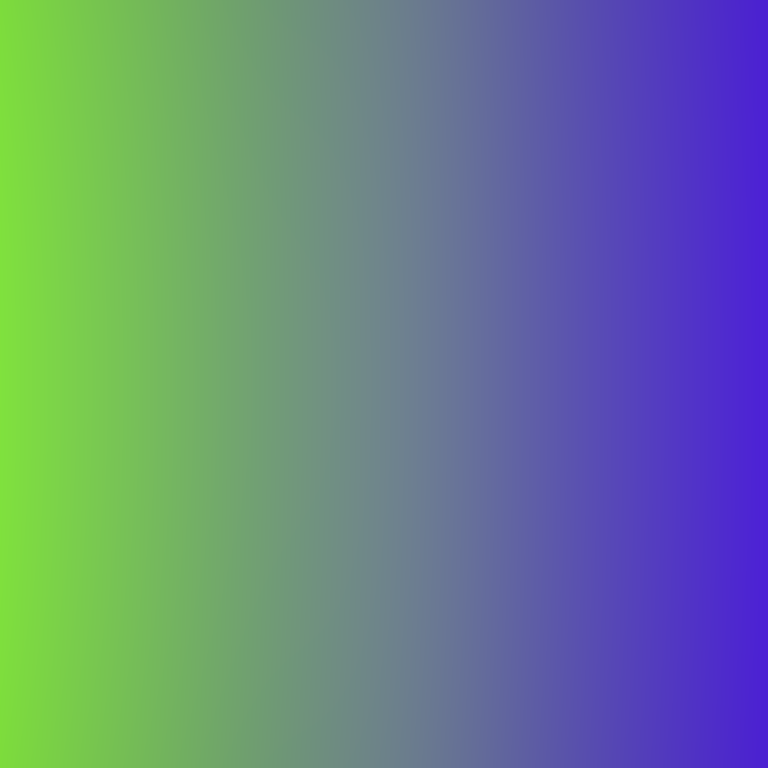
Abstract light effect, smooth gradient from vibrant green to deep purple, calm atmosphere, soft blend, no room, no furniture, no objects.